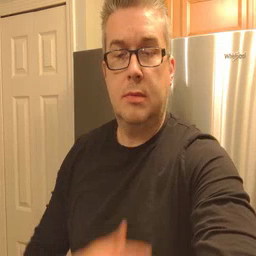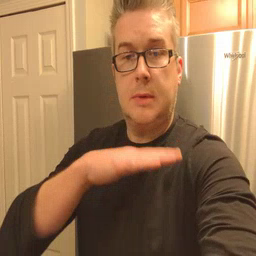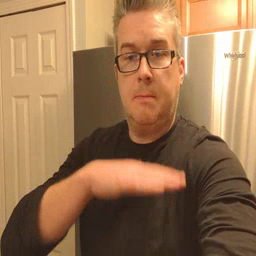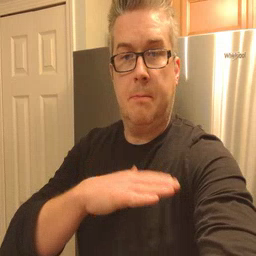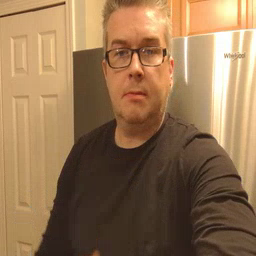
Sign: table